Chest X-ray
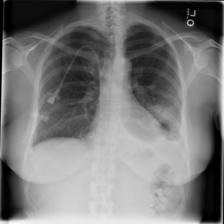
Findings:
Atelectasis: negative
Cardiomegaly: negative
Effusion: negative
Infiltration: negative
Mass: negative
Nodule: negative
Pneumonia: negative
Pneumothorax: negative
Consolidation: negative
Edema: negative
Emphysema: negative
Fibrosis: negative
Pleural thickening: negative
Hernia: negative